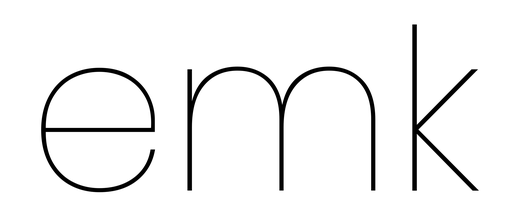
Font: Poppins-Thin